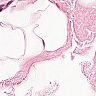
Metastatic tissue present: no